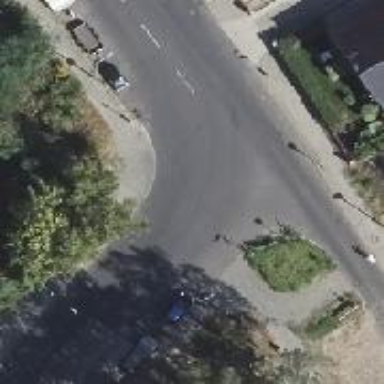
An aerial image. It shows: Unclassified asphalt road with separate sidewalk.